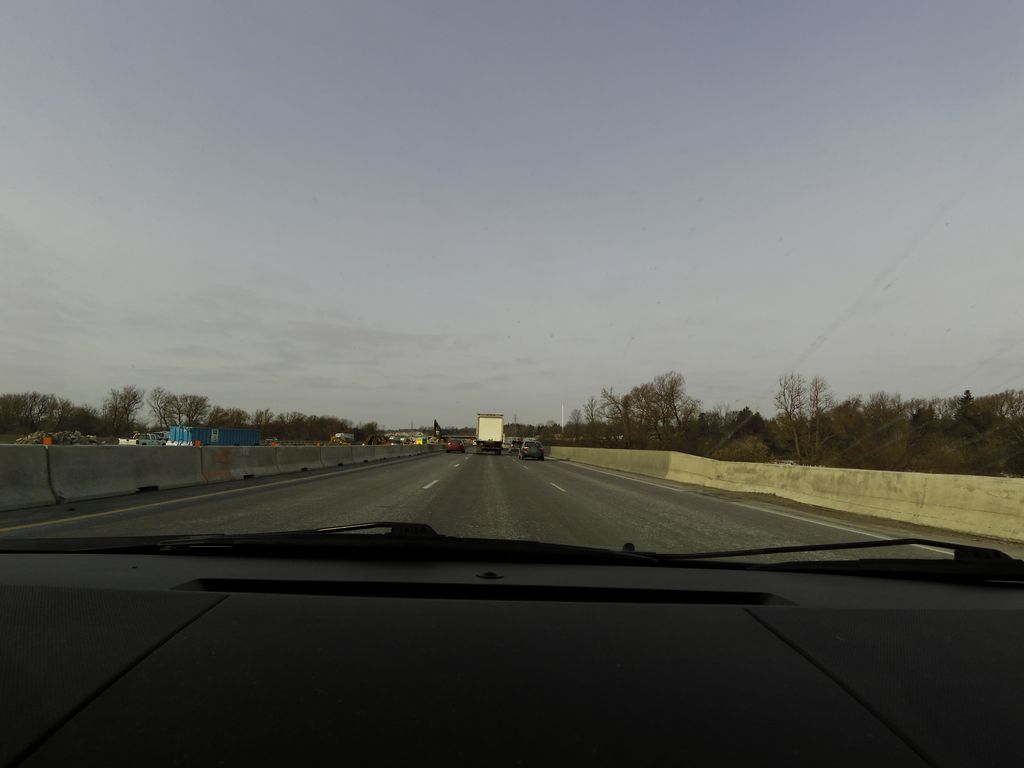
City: kitchener-waterloo